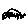
Label: zigzag